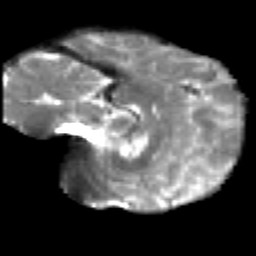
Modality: T2w
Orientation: sagittal
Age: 36
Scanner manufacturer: siemens
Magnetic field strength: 3 T
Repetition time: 2.2 s
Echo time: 0.084 s